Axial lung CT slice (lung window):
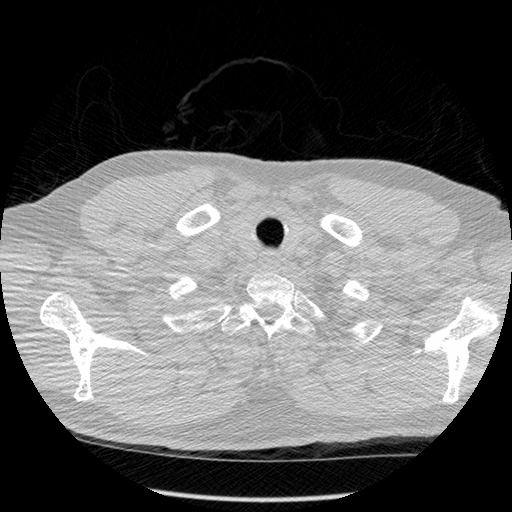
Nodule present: no